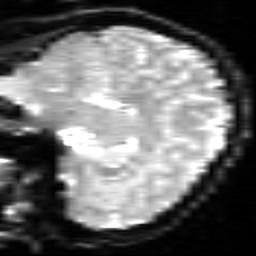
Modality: inplaneT2
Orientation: sagittal
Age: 21
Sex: female